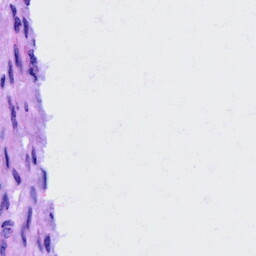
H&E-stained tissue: Cervix